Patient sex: F
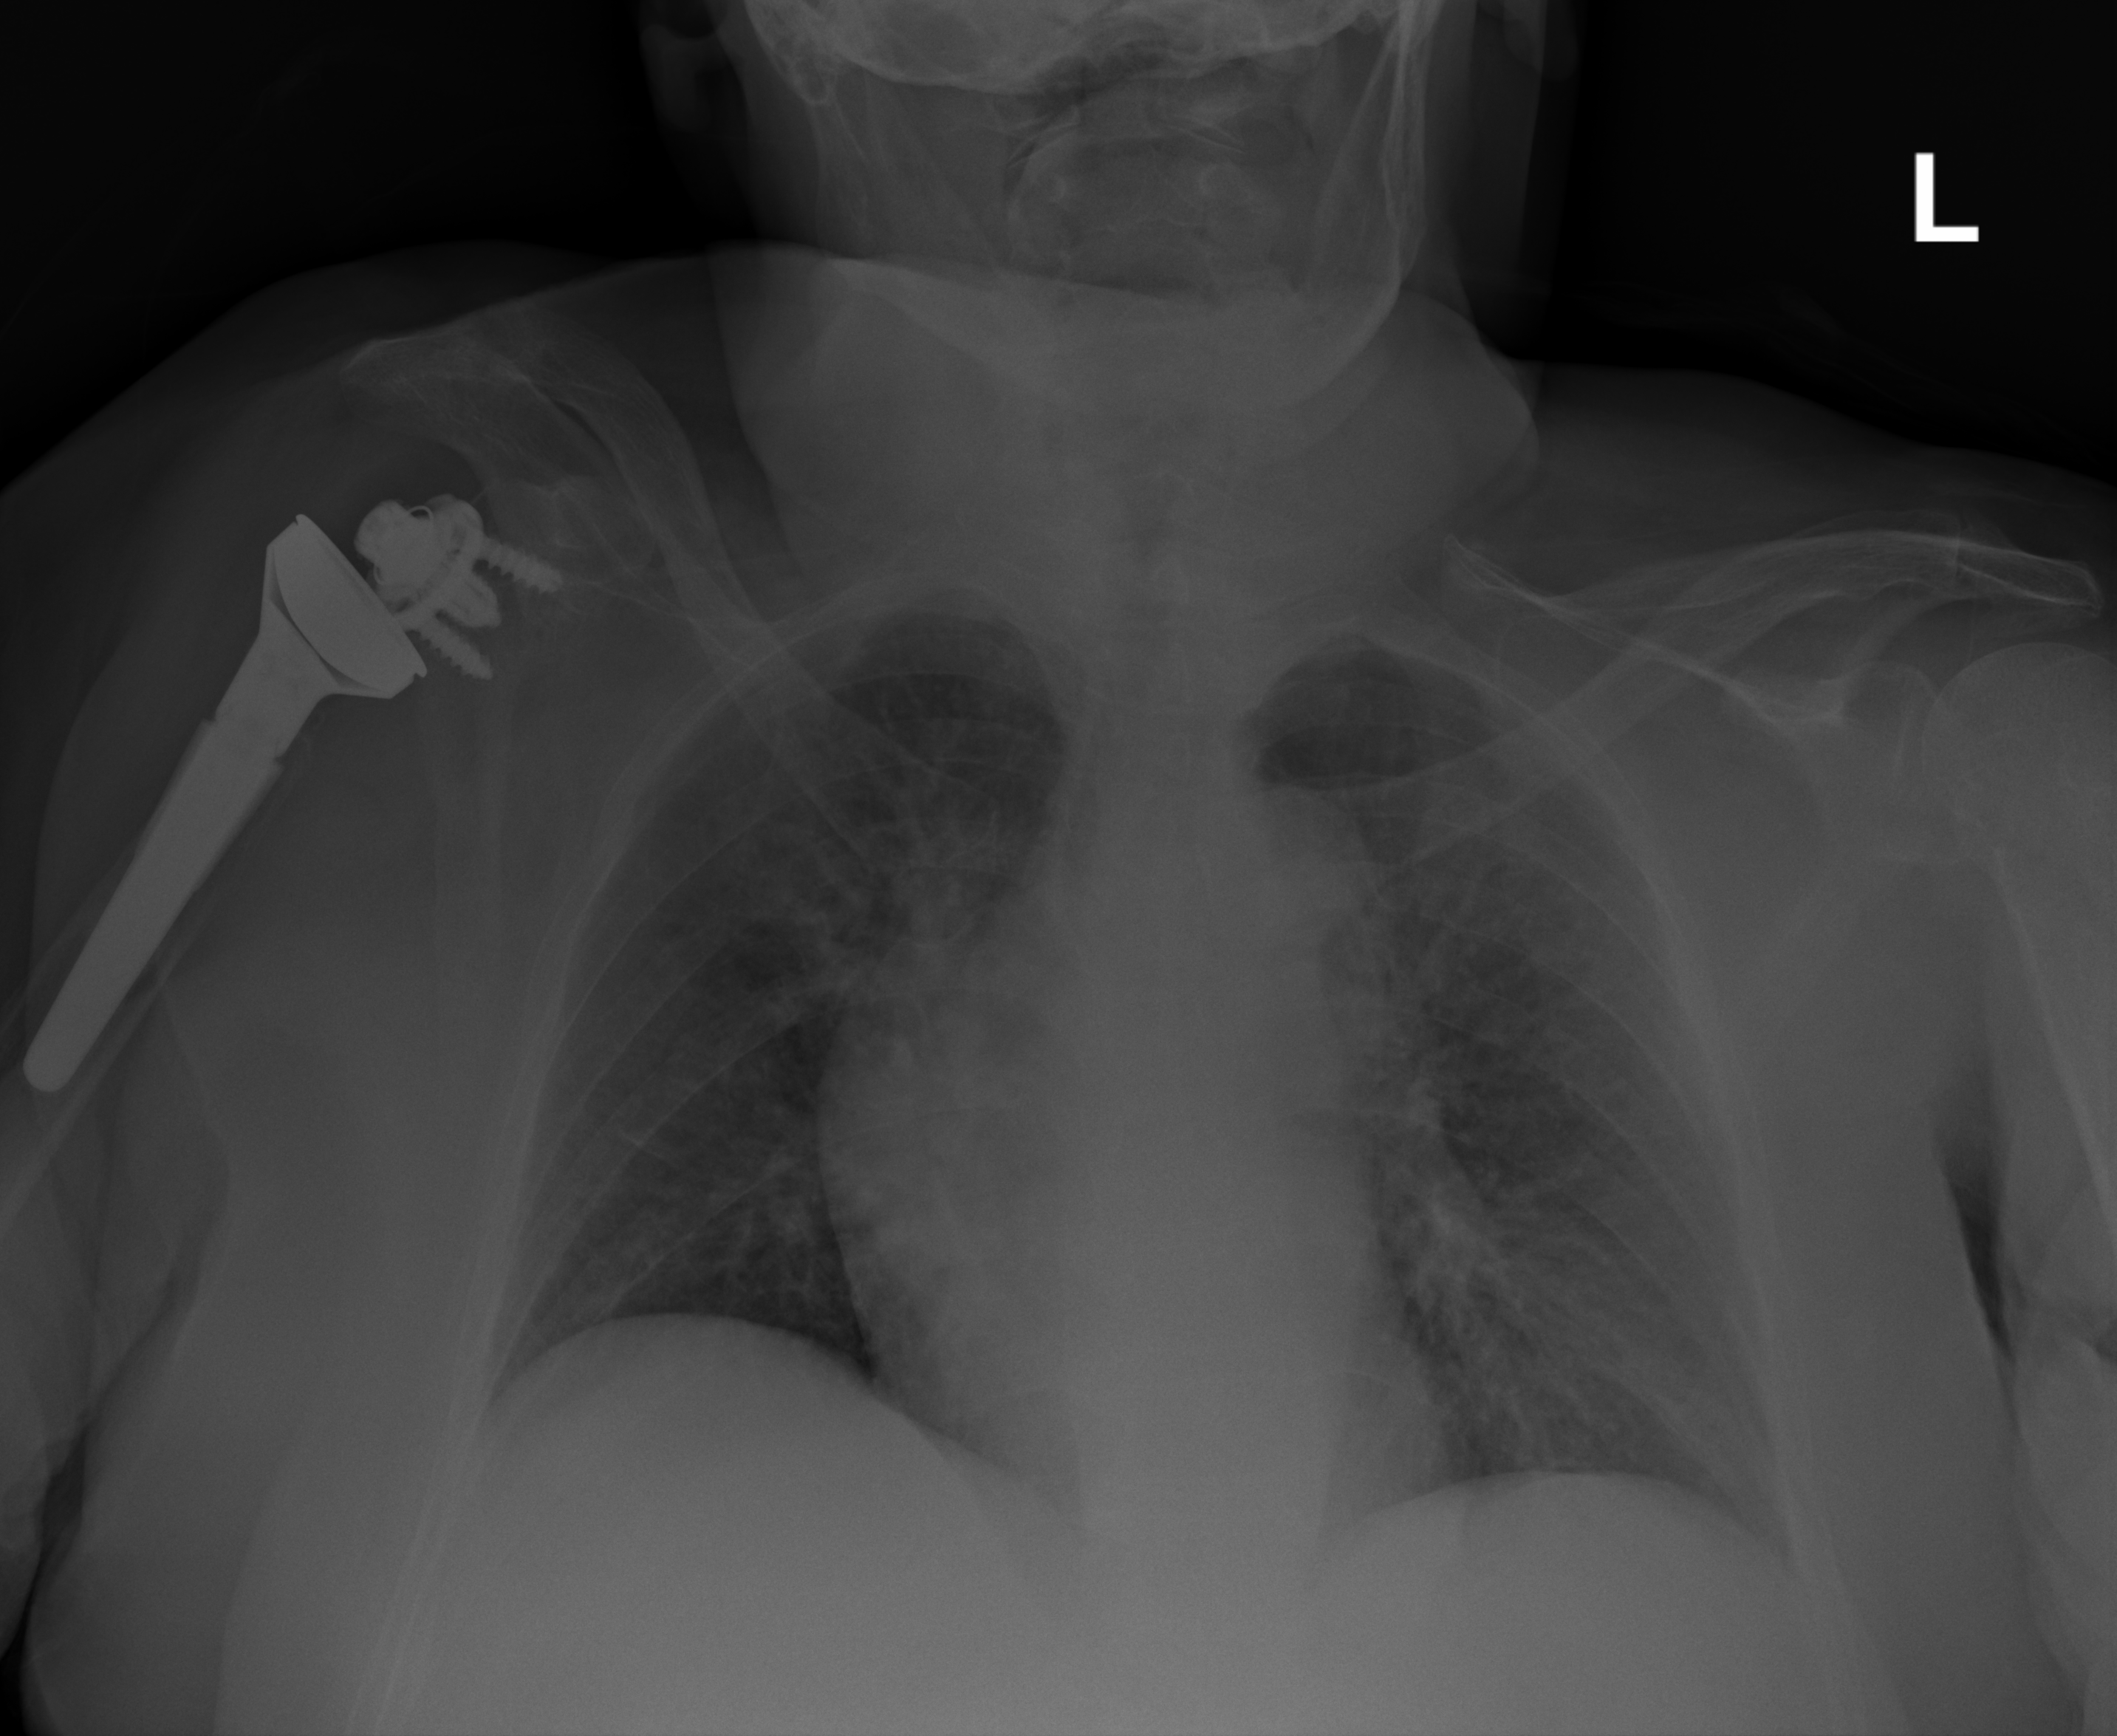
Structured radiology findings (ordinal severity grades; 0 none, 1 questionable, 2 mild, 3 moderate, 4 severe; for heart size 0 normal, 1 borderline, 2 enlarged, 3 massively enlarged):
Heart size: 1
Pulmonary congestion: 2
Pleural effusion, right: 0
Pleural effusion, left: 2
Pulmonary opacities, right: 2
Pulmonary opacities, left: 2
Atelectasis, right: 2
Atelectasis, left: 2